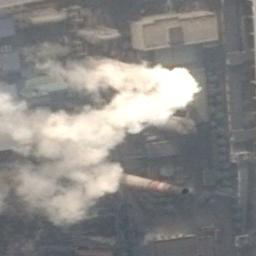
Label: thermal_power_station